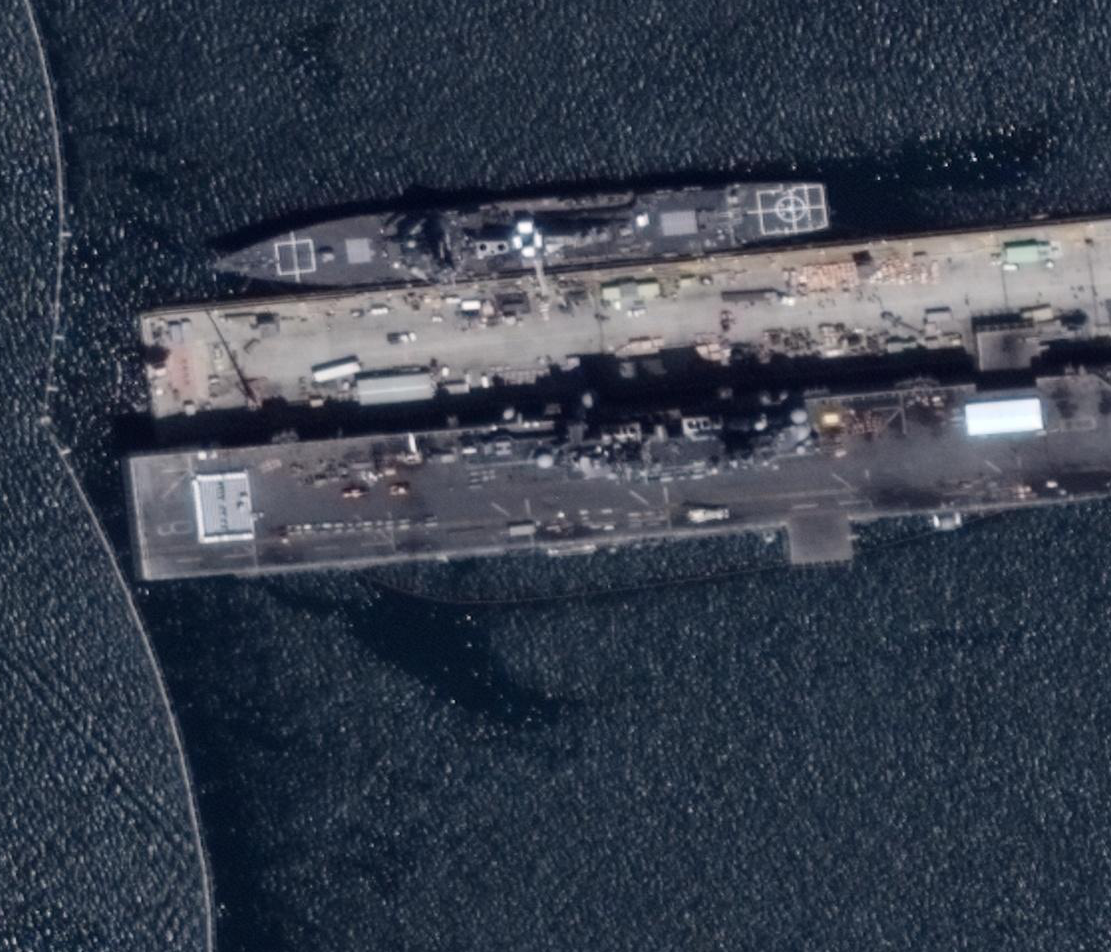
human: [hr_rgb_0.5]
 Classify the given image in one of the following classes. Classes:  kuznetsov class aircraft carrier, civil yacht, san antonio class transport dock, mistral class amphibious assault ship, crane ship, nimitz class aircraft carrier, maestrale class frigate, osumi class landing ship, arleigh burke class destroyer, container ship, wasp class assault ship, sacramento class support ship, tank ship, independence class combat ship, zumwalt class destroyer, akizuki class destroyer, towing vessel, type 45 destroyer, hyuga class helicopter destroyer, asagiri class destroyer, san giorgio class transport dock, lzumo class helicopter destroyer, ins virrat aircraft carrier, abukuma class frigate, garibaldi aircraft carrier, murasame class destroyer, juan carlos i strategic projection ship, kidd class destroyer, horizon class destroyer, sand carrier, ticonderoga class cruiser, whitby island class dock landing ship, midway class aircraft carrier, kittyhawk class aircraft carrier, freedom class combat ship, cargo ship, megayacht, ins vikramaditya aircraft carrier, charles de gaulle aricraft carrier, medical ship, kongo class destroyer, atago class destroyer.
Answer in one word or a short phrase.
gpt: Wasp class assault ship